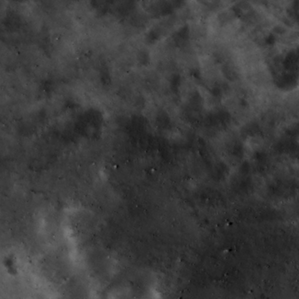
Label: non_frost